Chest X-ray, AP view. Patient: 41 years old, sex F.
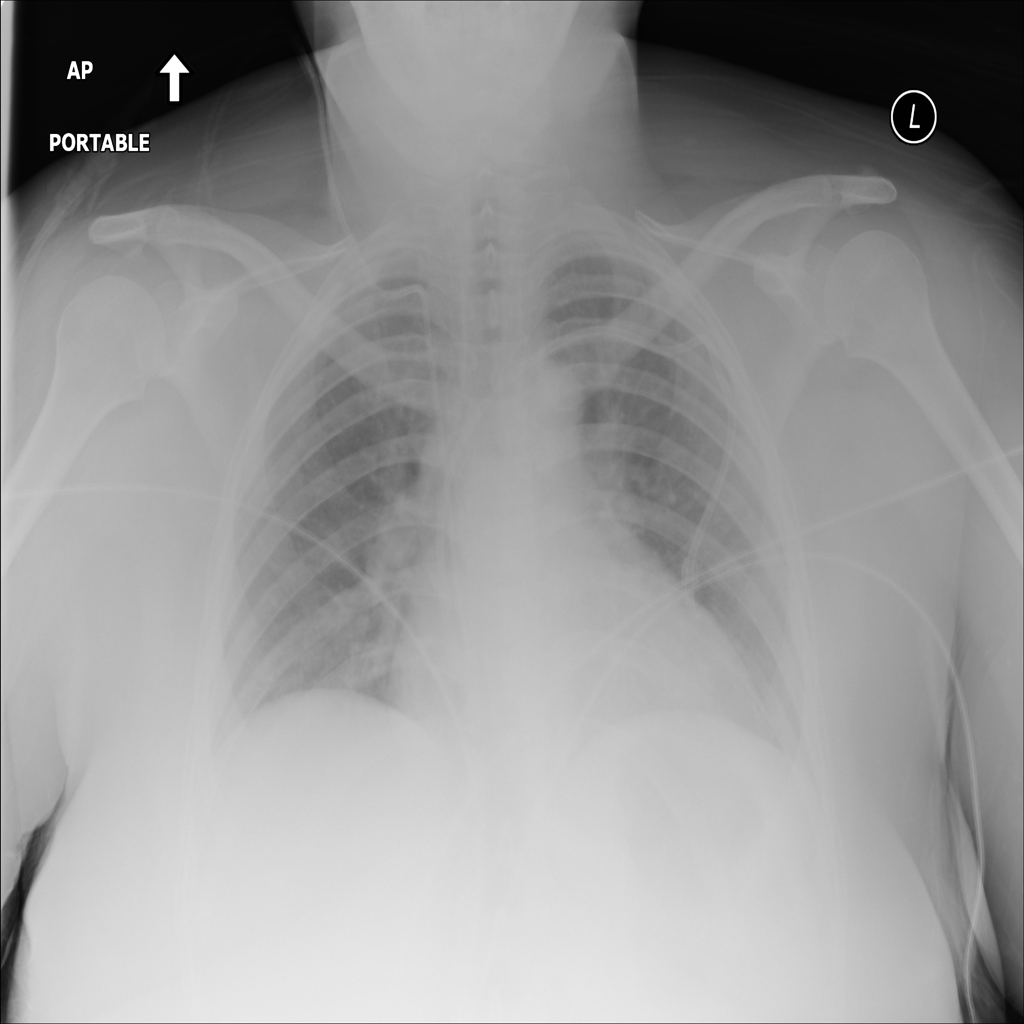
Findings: No Finding